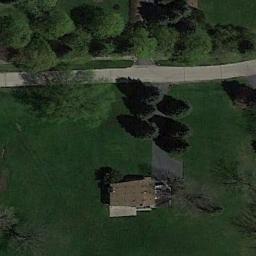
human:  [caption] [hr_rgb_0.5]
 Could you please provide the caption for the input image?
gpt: There are many trees beside the sparse residential .

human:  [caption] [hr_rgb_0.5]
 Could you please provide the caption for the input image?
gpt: In a sparse residential area there is an orange house and many green trees, And a road surrounded by grass .

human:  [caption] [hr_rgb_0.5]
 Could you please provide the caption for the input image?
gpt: The sparse residential is on the grass next to some trees and a road .

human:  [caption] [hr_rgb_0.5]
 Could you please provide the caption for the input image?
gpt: There is a house by the road, With a few trees behind it .

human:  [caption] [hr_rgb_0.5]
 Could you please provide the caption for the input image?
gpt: A sparse residential area with a building on the green meadow .